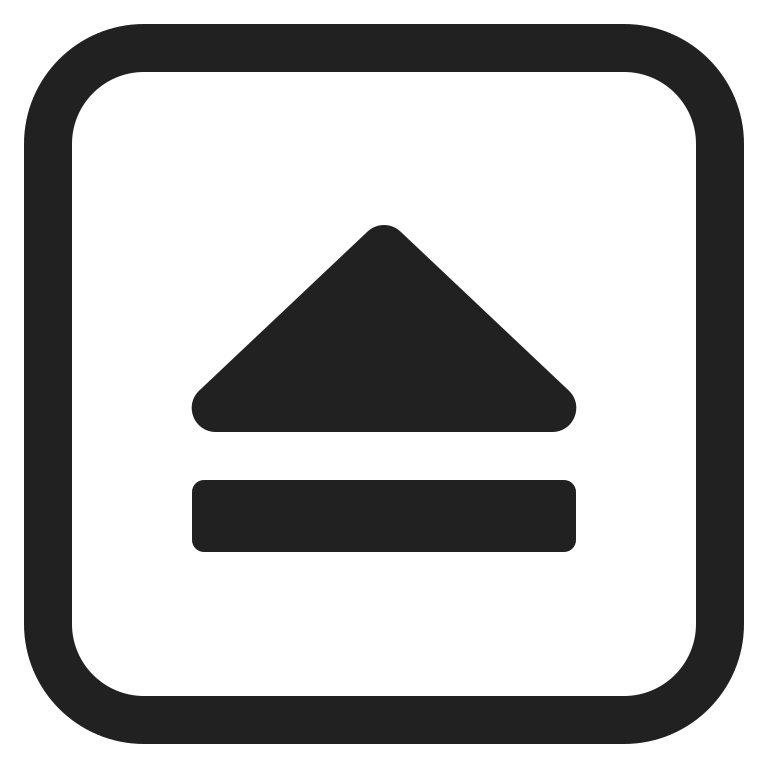
eject button high contrast